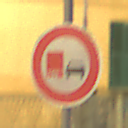
Verkehrszeichen: UeberholverbotKraftfahrzeuge
Umgebung: Outdoor, Urban
Tageszeit: Night
Wetter: PartlyCloudy
Licht: Artificial
Jahreszeit: NotSpecified
Kontrast: HighContrast